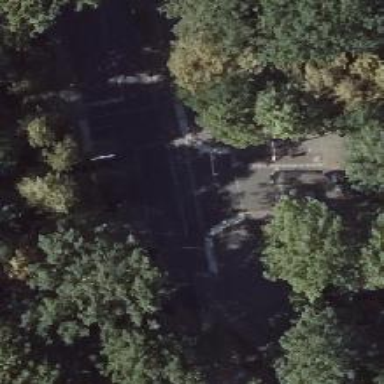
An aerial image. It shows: Crossing with traffic signals.